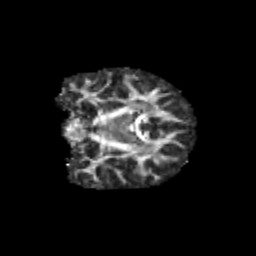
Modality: FA
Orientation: coronal
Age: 10
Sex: female
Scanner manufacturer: siemens
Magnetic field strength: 3 T
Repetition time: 3.8 s
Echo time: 0.07 s